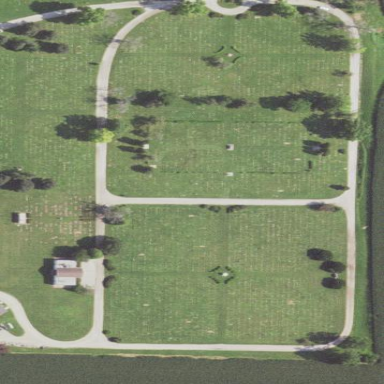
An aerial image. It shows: Cemetery.